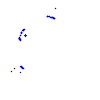
Particle: proton